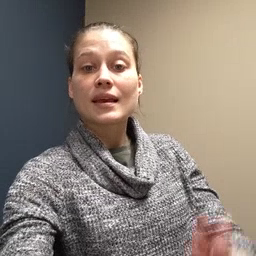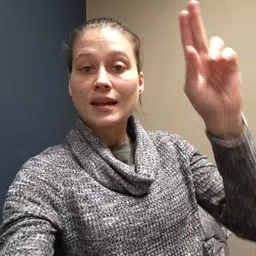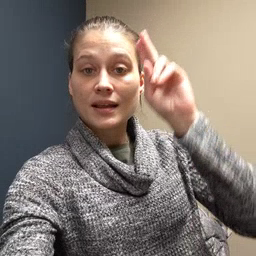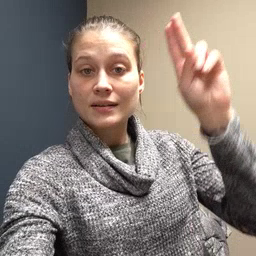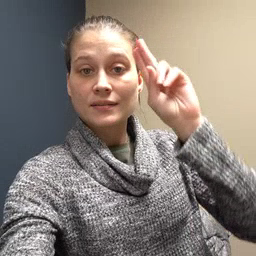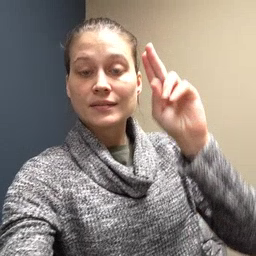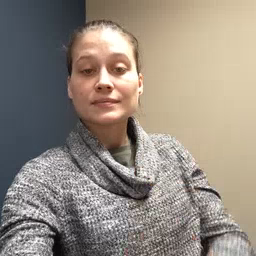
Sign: uncle